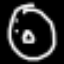
Label: donut